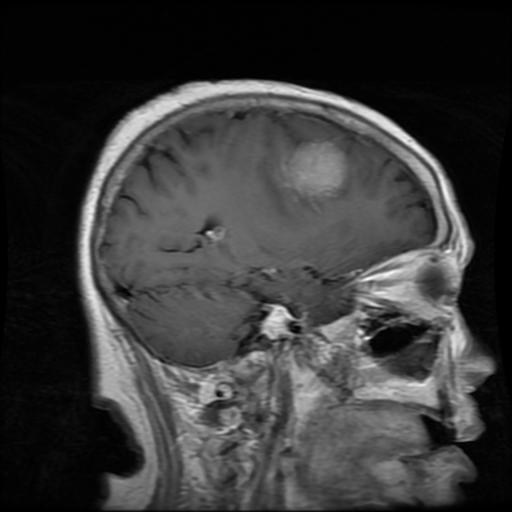
Label: meningioma